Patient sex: M
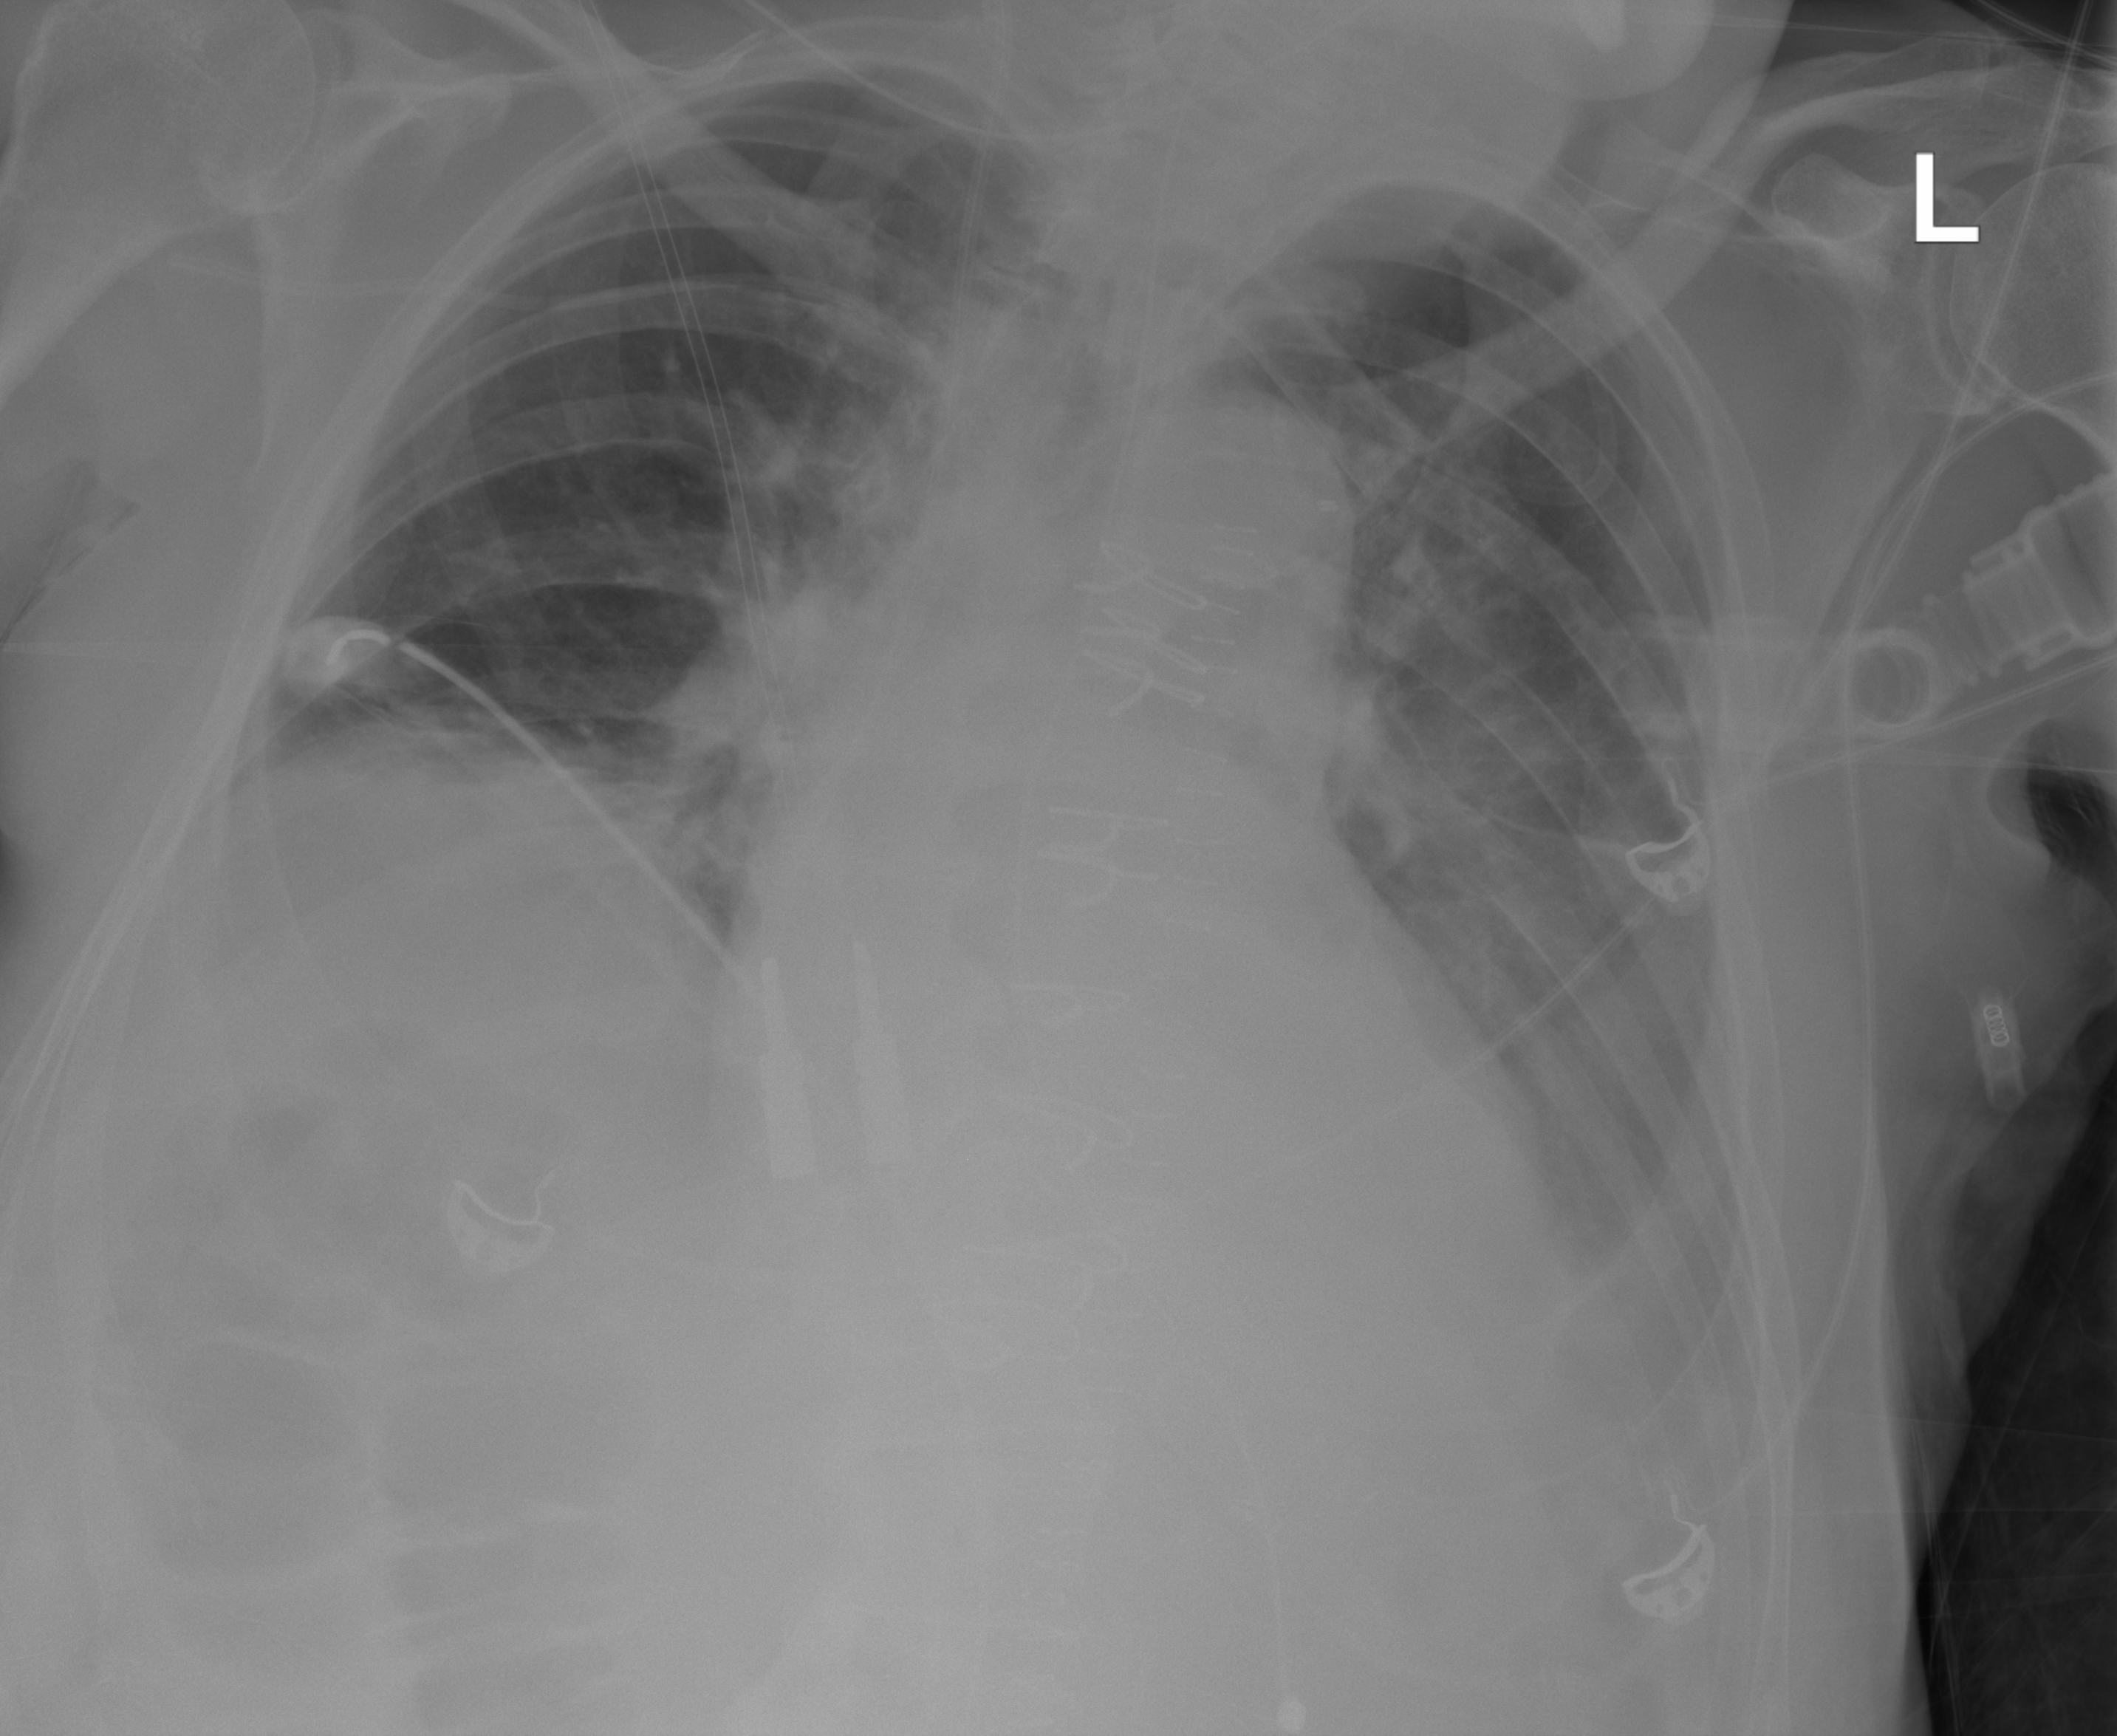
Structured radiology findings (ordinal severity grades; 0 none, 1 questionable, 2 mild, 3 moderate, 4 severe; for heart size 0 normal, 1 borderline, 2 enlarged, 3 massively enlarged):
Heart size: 1
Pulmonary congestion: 0
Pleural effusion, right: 0
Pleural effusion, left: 2
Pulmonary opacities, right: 0
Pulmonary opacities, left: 1
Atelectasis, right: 2
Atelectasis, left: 2